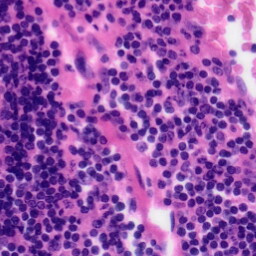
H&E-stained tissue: Tonsil